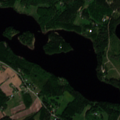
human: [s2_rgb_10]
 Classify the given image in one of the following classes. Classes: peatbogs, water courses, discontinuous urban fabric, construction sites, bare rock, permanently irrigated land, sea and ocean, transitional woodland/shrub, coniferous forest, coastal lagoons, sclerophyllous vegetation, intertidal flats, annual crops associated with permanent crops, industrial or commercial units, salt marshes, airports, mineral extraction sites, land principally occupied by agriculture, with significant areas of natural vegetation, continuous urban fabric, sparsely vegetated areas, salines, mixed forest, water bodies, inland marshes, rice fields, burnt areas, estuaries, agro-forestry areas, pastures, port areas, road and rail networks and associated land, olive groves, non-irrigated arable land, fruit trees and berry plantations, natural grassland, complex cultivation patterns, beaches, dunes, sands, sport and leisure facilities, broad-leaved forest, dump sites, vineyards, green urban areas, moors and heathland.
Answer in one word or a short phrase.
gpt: land principally occupied by agriculture, with significant areas of natural vegetation, broad-leaved forest, mixed forest, water bodies